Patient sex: M
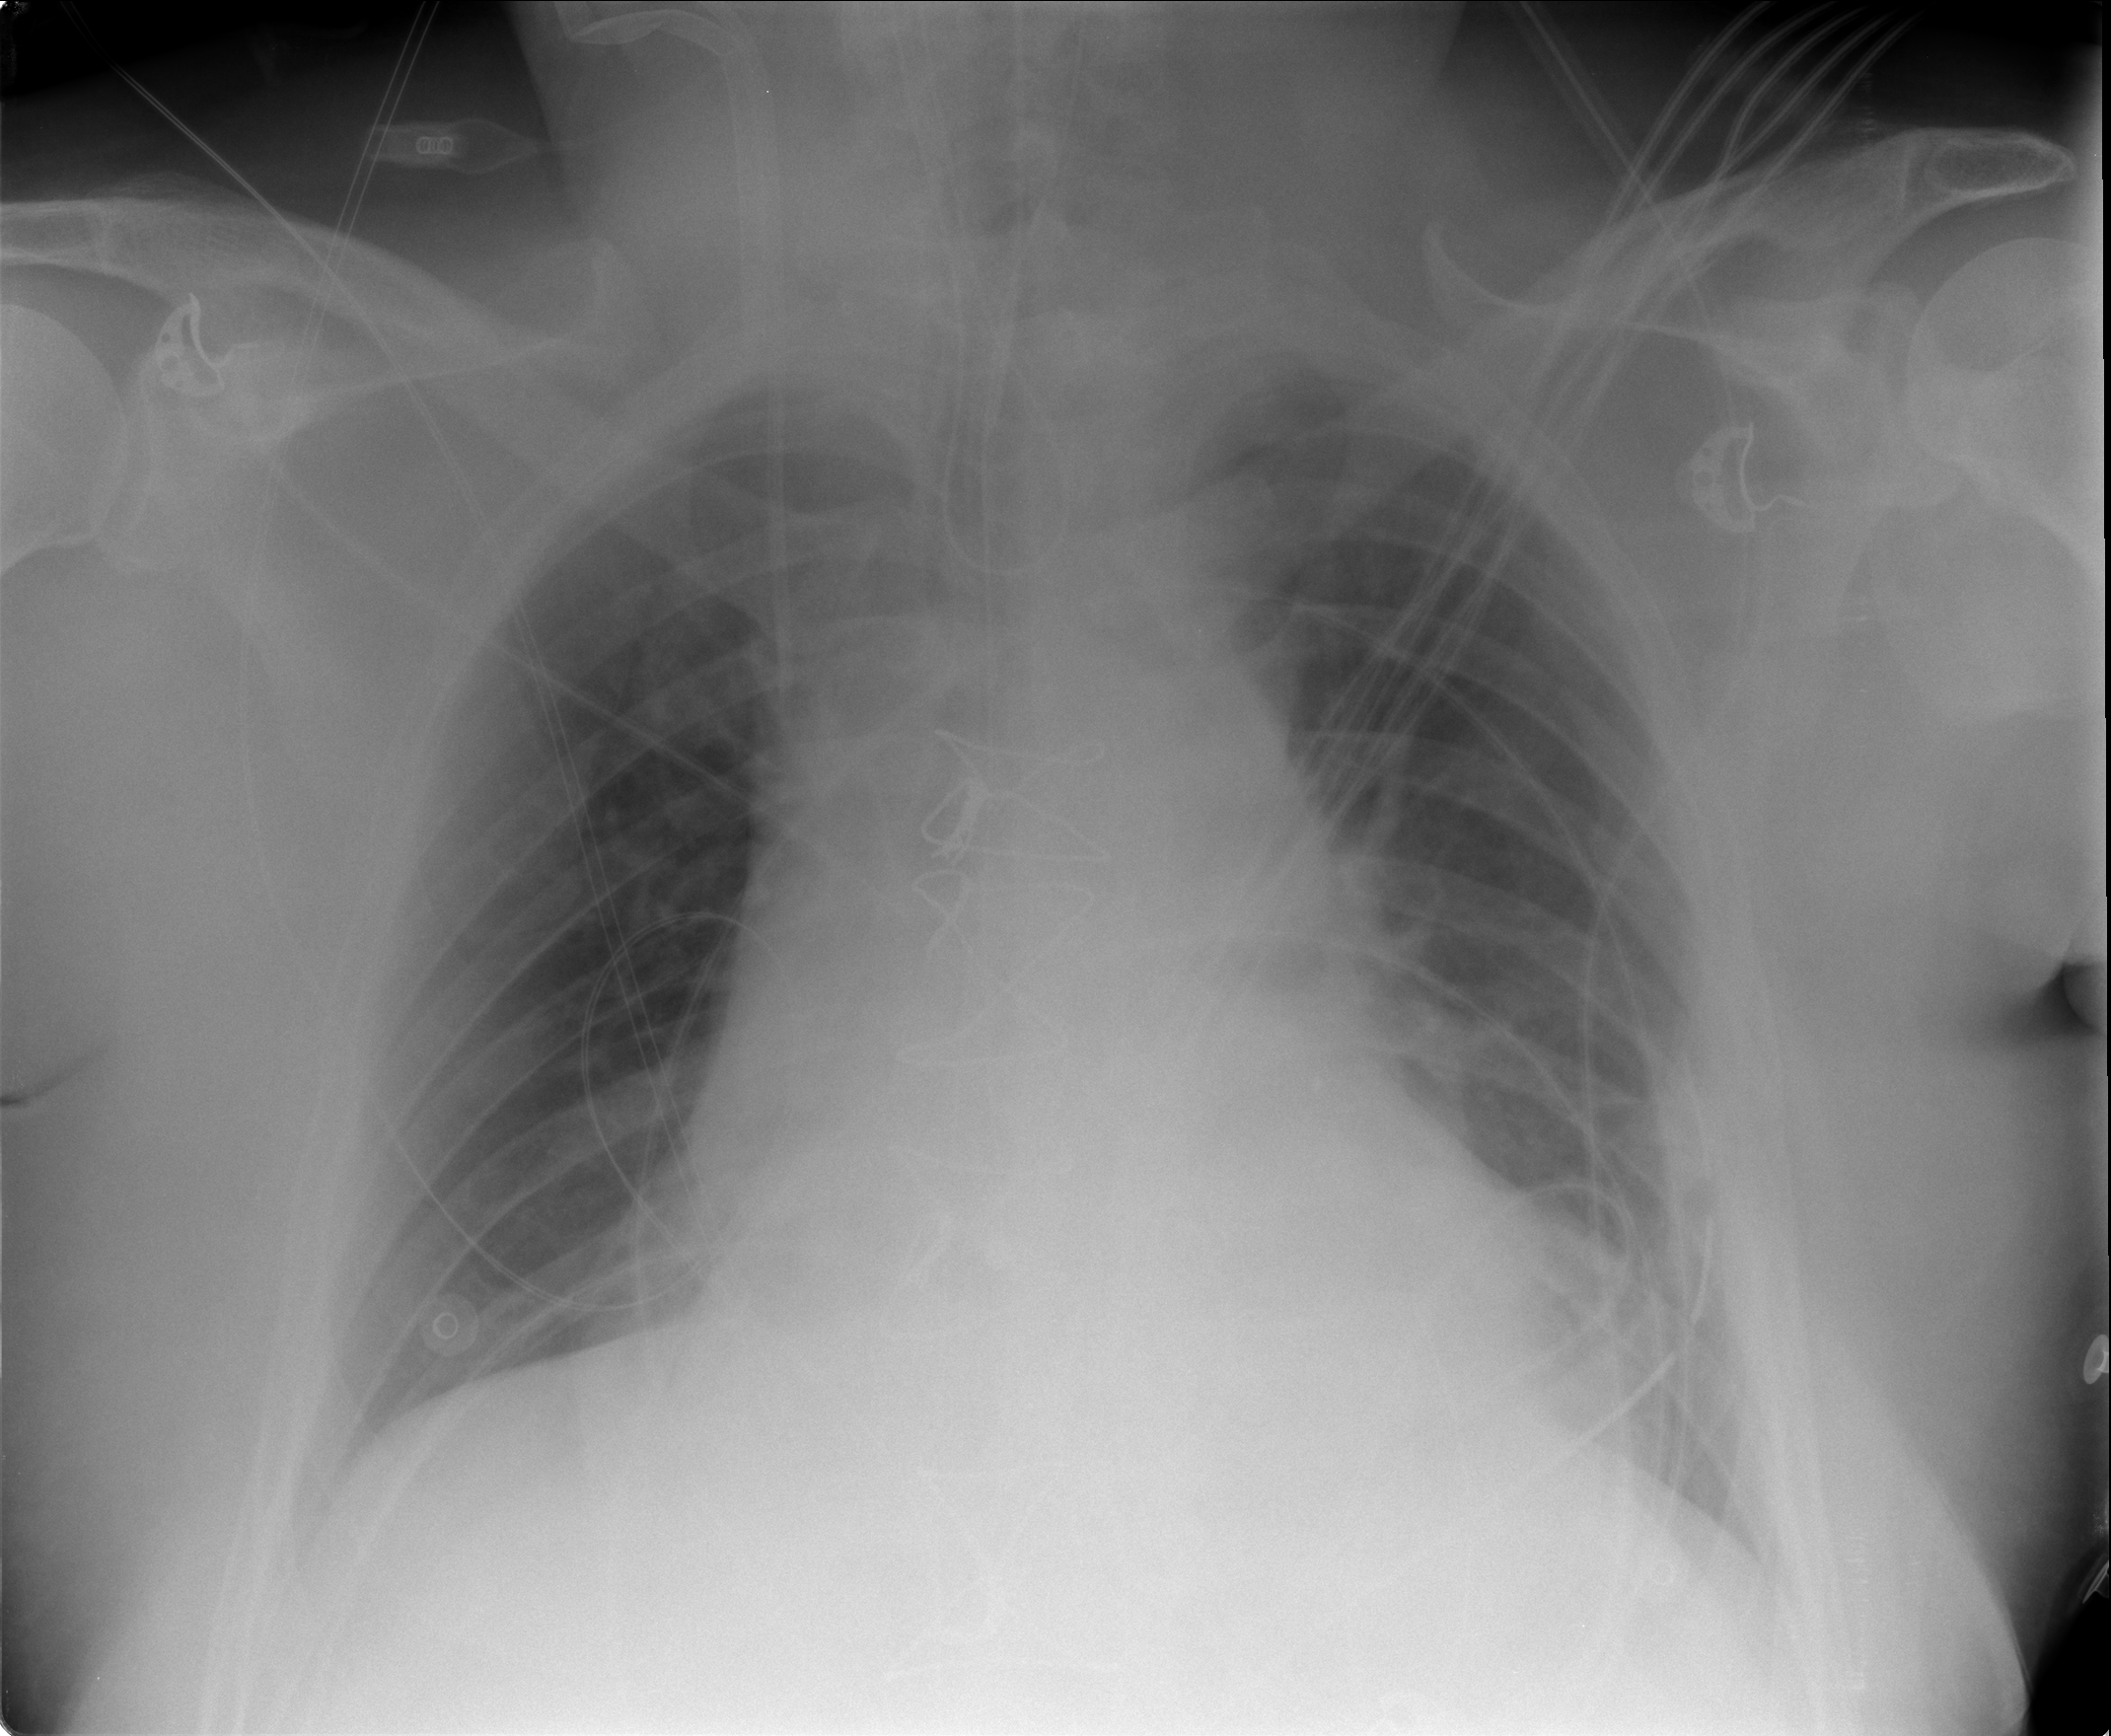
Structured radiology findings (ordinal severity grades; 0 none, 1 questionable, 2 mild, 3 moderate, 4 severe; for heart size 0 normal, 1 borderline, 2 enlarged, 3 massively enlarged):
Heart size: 2
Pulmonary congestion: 0
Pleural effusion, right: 0
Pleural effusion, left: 2
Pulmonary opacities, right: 0
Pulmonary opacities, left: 0
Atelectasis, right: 0
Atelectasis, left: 2